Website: walmart
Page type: account-selection
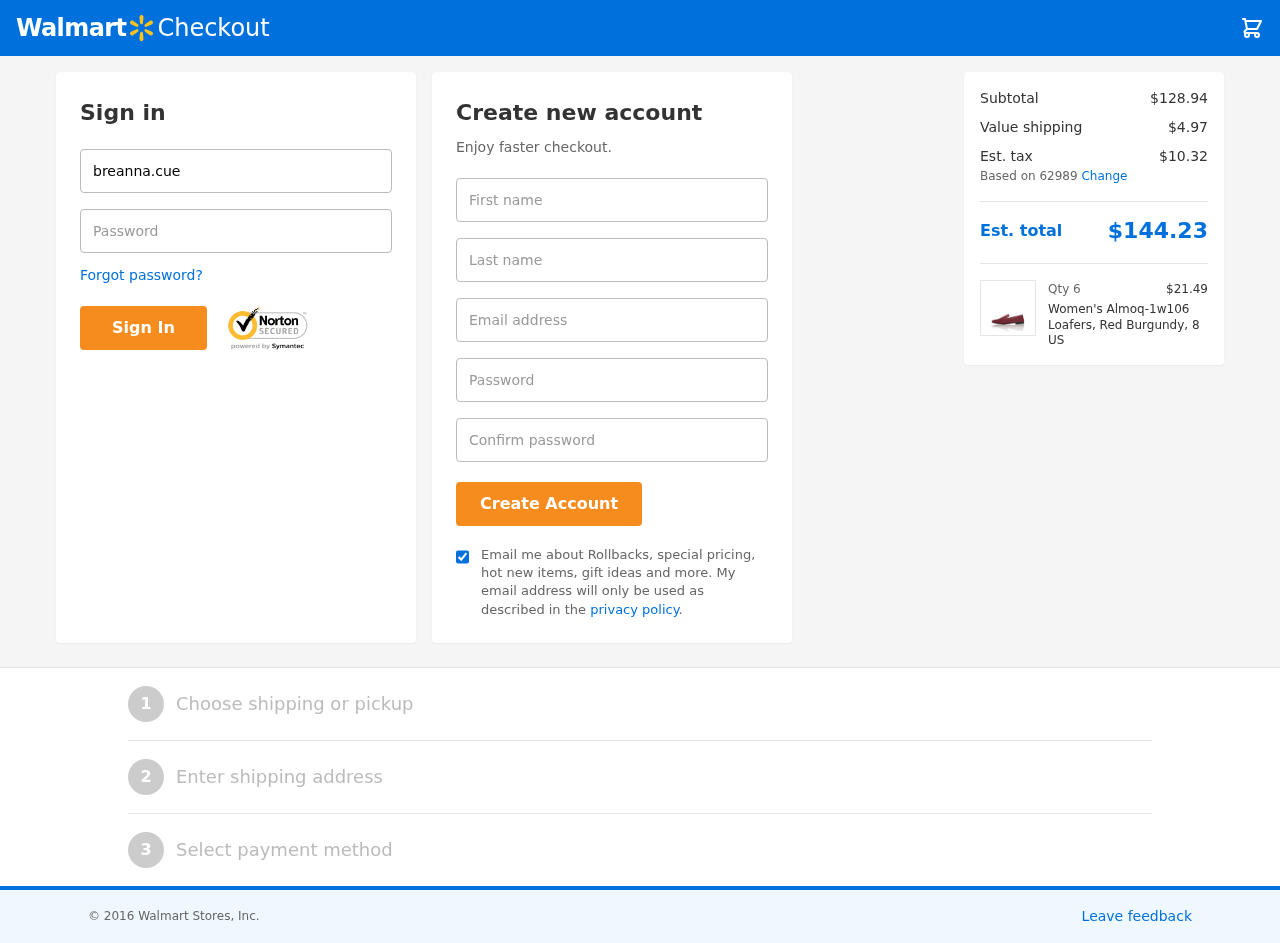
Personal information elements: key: PII_EMAIL
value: bcuevas@yahoo.com
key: PII_FIRSTNAME
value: Breanna
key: PII_LASTNAME
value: Cuevas
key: PII_LOGIN_USERNAME
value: breanna.cuevas
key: PII_POSTCODE
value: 62989
Product elements: key: PRODUCT1_NAME
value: Women's Almoq-1w106 Loafers, Red Burgundy, 8 US
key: PRODUCT1_PRICE
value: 21.49
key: PRODUCT1_QUANTITY
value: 6
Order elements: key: ORDER_SUBTOTAL
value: $128.94
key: ORDER_SHIPPING_COST
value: $4.97
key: ORDER_TAX
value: $10.32
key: ORDER_TOTAL
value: $144.23